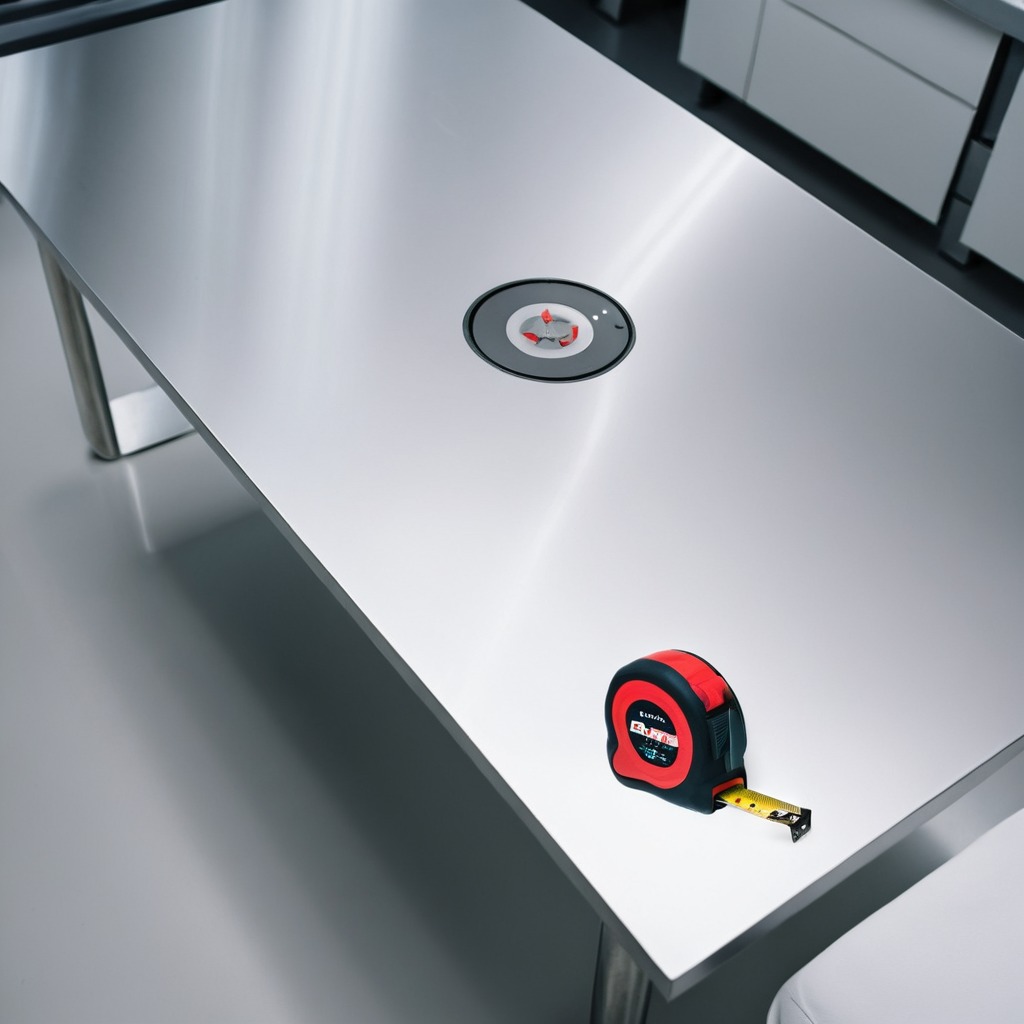
A measuring tape is lying on a stainless steel table in a high-end prototyping lab.